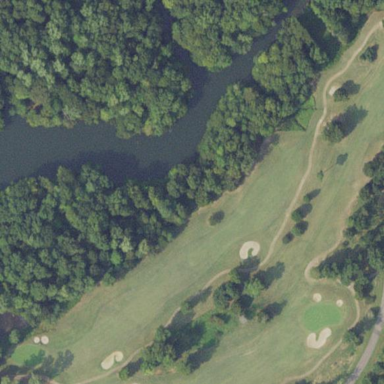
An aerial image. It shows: Rough grassy area used for golf.